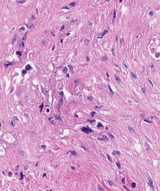
Tumor epithelial tissue: no
Tumor-associated stroma tissue: yes
Normal tissue: no